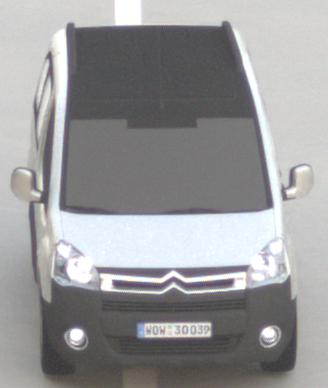
Make: Citroen
Model: Berlingo Kombi VTi 120
Detailed model: Berlingo (II) Kombi
Model produced from: 2009/12
Model produced until: 2012/03
Doors: 5
Color: white
Road condition: dry road
Daytime: sunrise or sunset
Contrast: low contrast